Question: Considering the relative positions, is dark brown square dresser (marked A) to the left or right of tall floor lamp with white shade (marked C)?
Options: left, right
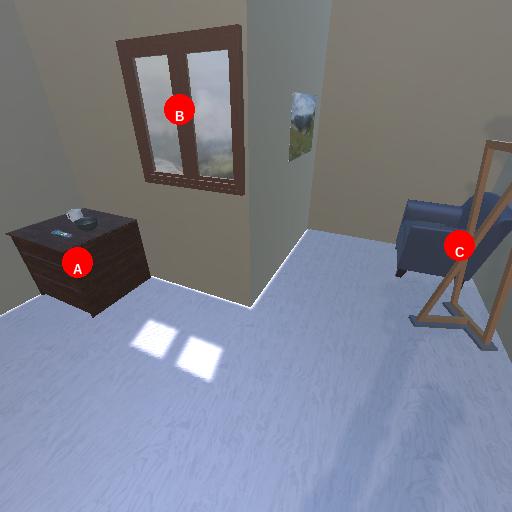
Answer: left